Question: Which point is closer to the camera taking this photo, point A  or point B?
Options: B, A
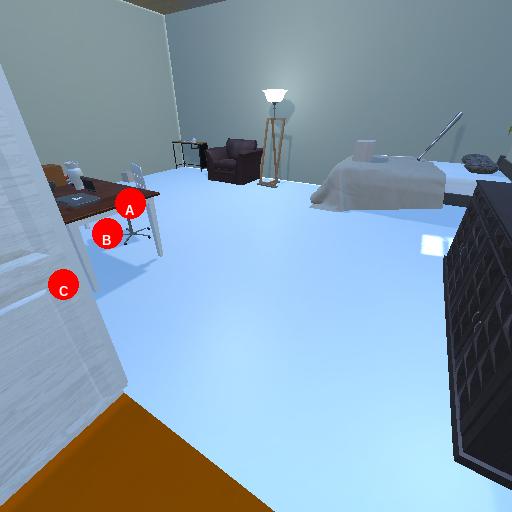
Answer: B